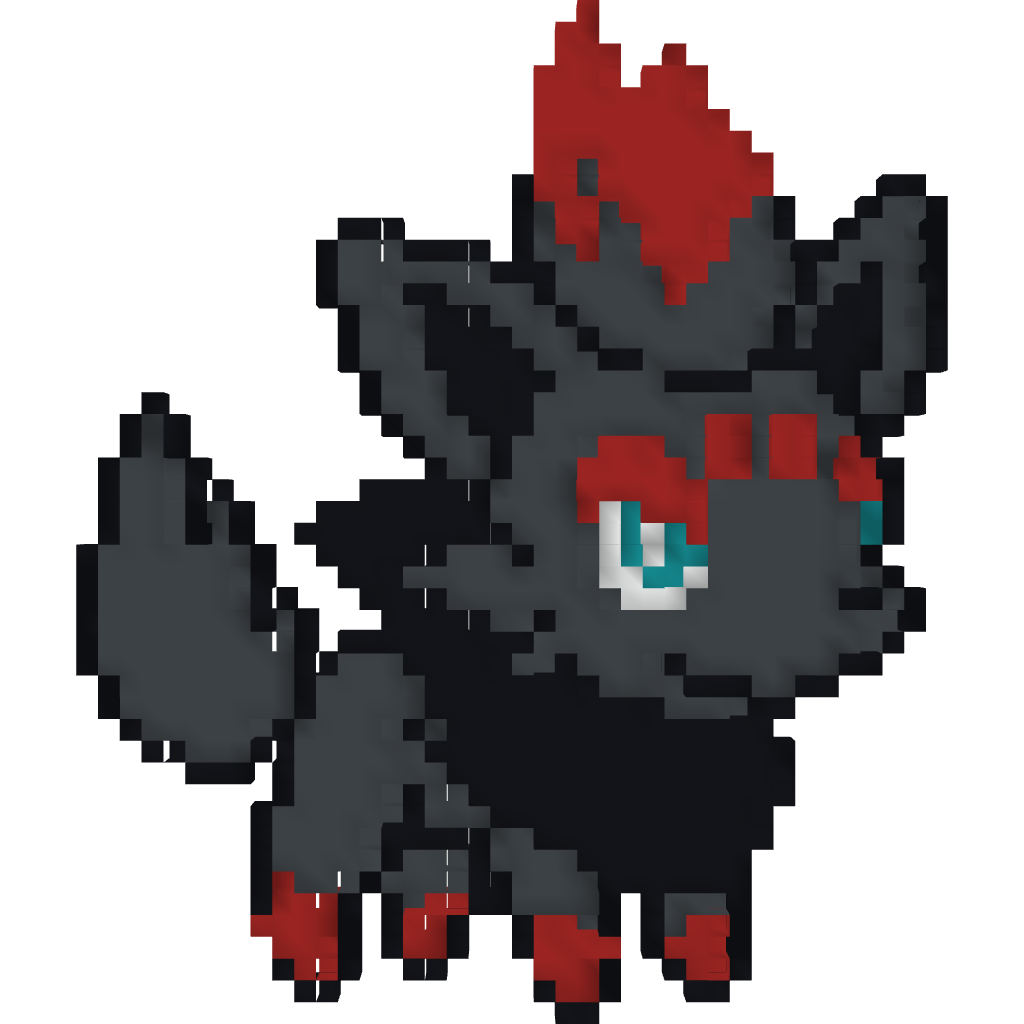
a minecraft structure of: Pokemon Black&amp;White 1-2 Zorura Pixel Art